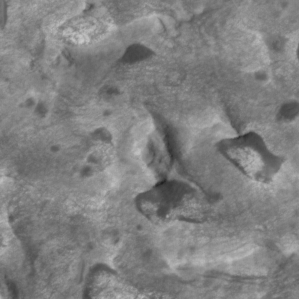
Label: non_frost